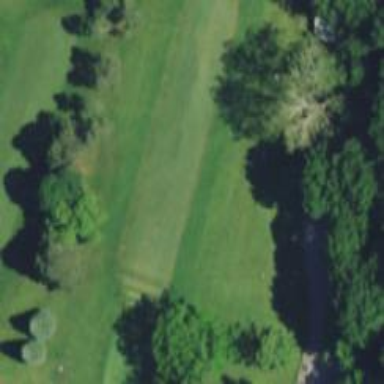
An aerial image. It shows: Grassy area designated as golf fairway.